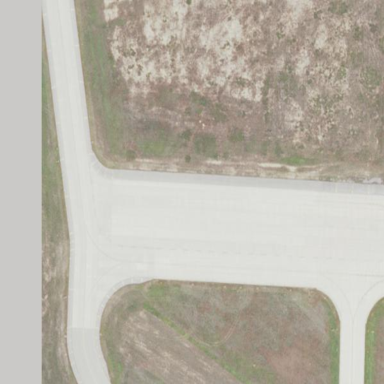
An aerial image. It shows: Apron at the airport.